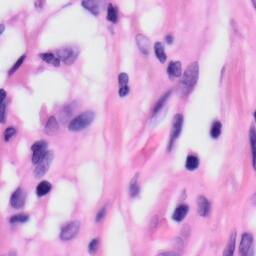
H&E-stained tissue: Skin